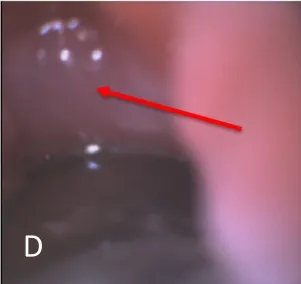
Case 2 glottis images. (
D) Oedematous mucosa prevents flexible bronchoscopy beyond the third tracheal ring. White arrows indicate areas of ulceration, black arrow granulation tissue and red arrow tracheal oedema.
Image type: endoscopy (gi_endoscopy)